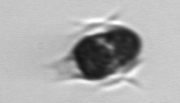
Label: Mesodinium